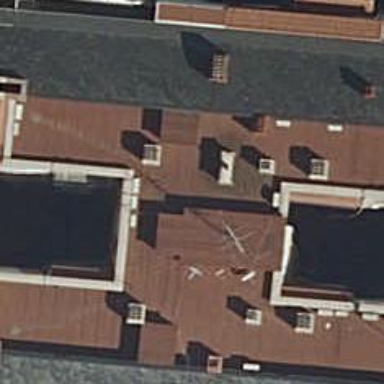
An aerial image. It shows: Part of building.